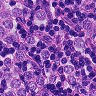
Metastatic tissue present: yes